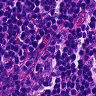
Metastatic tissue present: no